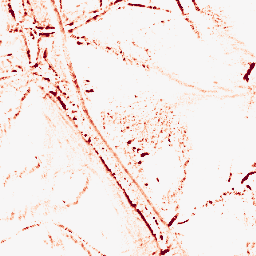
Category: morphological
Decomposition family: morphological_diamond
Decomposition parameters: operation: opening
radius: 3
Upsampling method: sinc_blackman
Upsampling parameters: scale: 4
kernel_size: 8
Upsampling scale: 4